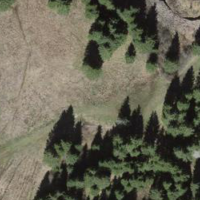
EUNIS habitat code: 52
Species observed at this site:
Cirsium palustre